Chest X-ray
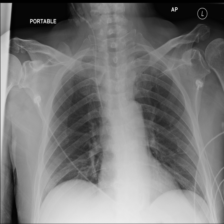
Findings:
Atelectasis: negative
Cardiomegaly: negative
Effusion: negative
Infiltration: negative
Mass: negative
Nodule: negative
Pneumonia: negative
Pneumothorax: negative
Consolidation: positive
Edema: negative
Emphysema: negative
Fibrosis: negative
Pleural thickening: negative
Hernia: negative